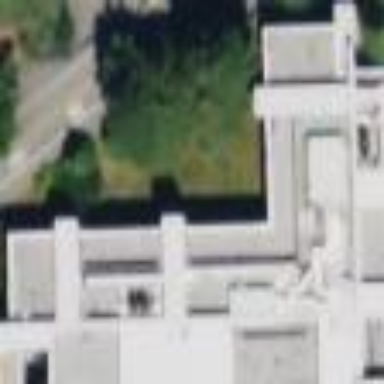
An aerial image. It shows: Part of building is shown in the image.